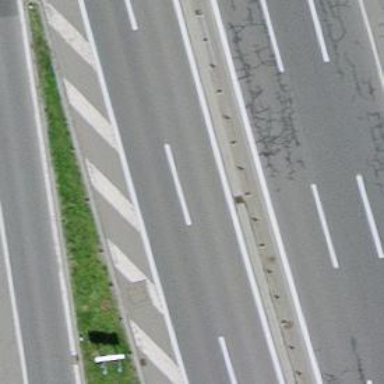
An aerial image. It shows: Motorway.